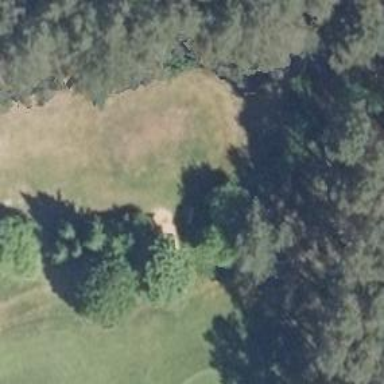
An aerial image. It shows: Golf tee.